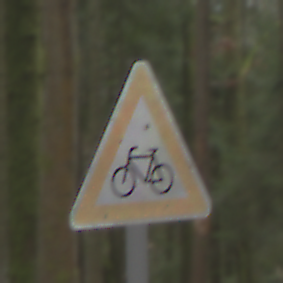
Verkehrszeichen: RadverkehrRechts
Umgebung: Outdoor, Nature
Tageszeit: Midday
Wetter: Overcast
Licht: Natural
Jahreszeit: NotSpecified
Kontrast: LowContrast